Question: Ok so I have a TabBarController that is segued up to four ViewControllers. One of these view controllers is set up so that when you select an item from a TableView It goes to a different ViewController that is not on the TabBarController. My problem arises when I want to go back from the ViewController that is not segued to the TabBarController. If I set up a push segue back to the ViewController, I want to go to, it will transition but the TabBar does not appear. If I set up a segue going back to the TabBarController it shows the TabBar but it goes back to the first tab (which is definitely not what I want). Is there a way to tell it to go to the third tab or a specific ViewController? Or just create a segue directly back to the ViewController I want and have the tab bar appear.
This is what my storyboard looks like for a better reference. The VCs I am talking about are the ones in the middle right hand side.

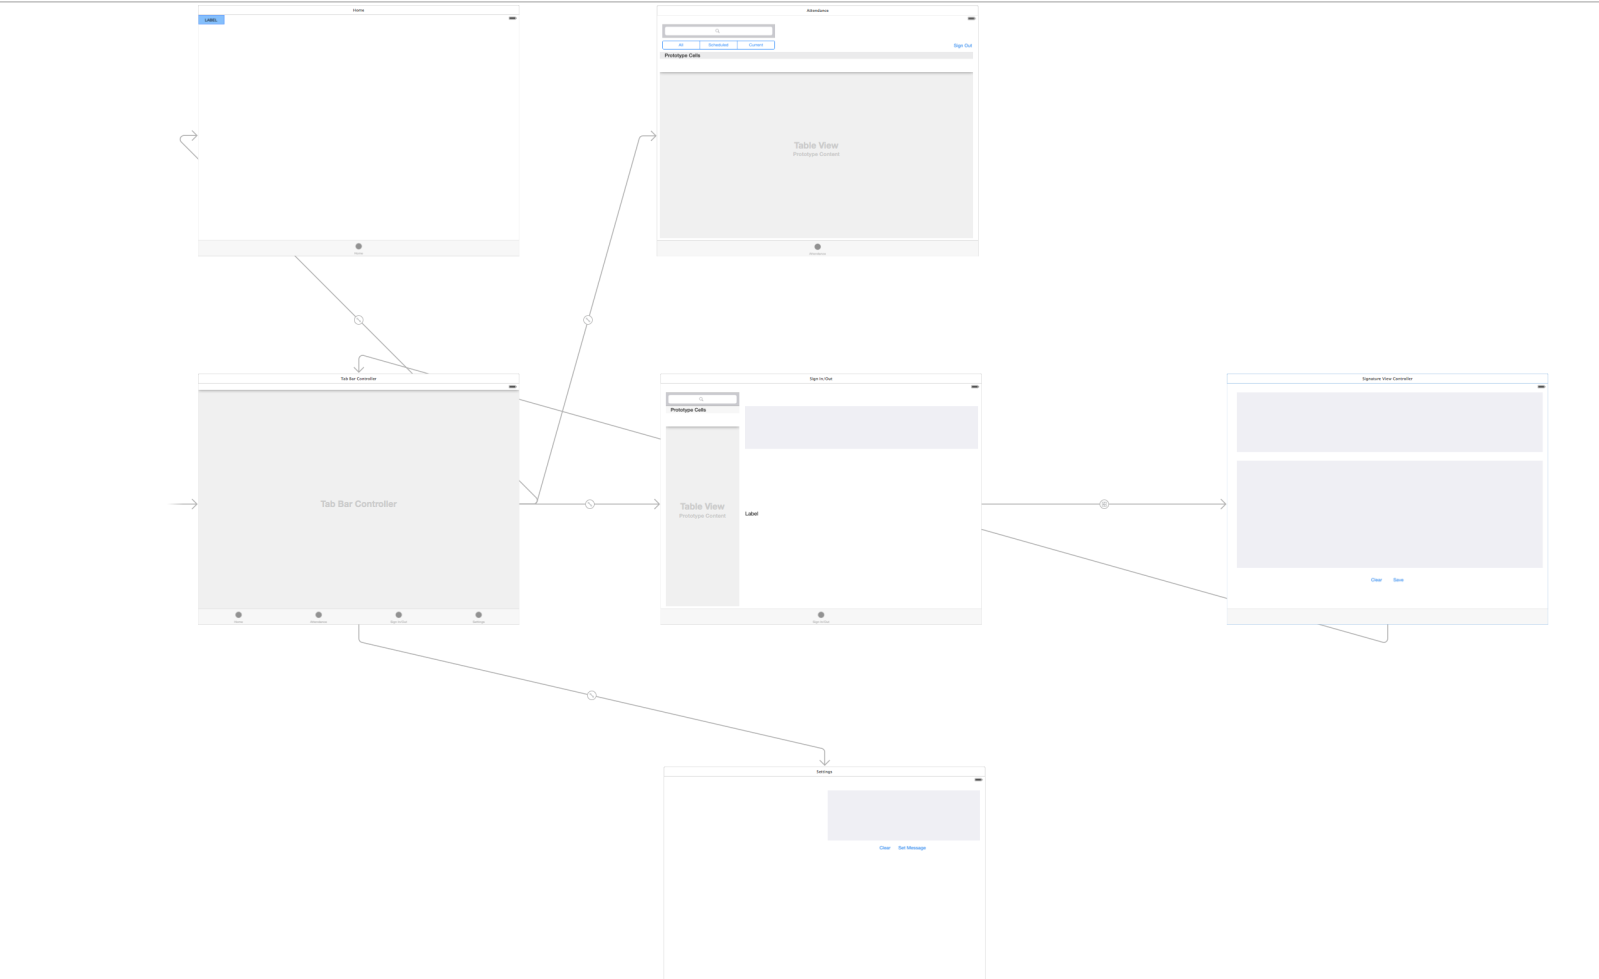
Answer: In your class for the VC that is not in the TabBar, create an IBAction from the "Back" button and just call 'dismissViewControllerAnimated(true, completion: nil)'
Here is a link to the sample project:
<URL>
Hope that helps.